Question:
I have a little trouble with a MySQL query, I have two tables tb_user and tb_trx and the last one is the result which I'm trying to do
What I want to do is to show id_user from tb_user which have level = 0 and if id_user in tb_trx have status = 0 more than equals 2, they will not appear in result.
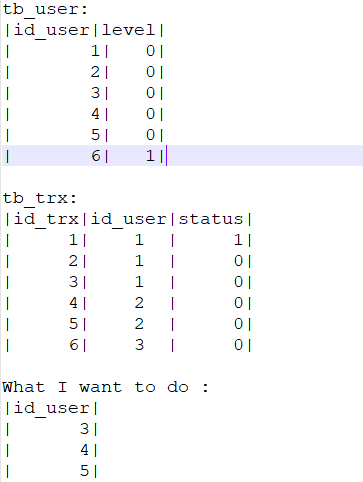
Answer: Have a go with this (N.B. I haven't tested it):
'''
select u.id_user from tb_user u
where u.level = 0
and (select count(*) from tb_trx t
where t.id_user = u.id_user
and t.status = 0) <= 2
'''
Incidentally, I don't think your data set would properly test the rule you have given (which I may have misunderstood, your statement of it is pretty unclear).